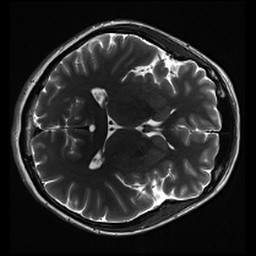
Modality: inplaneT2
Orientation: axial